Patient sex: F
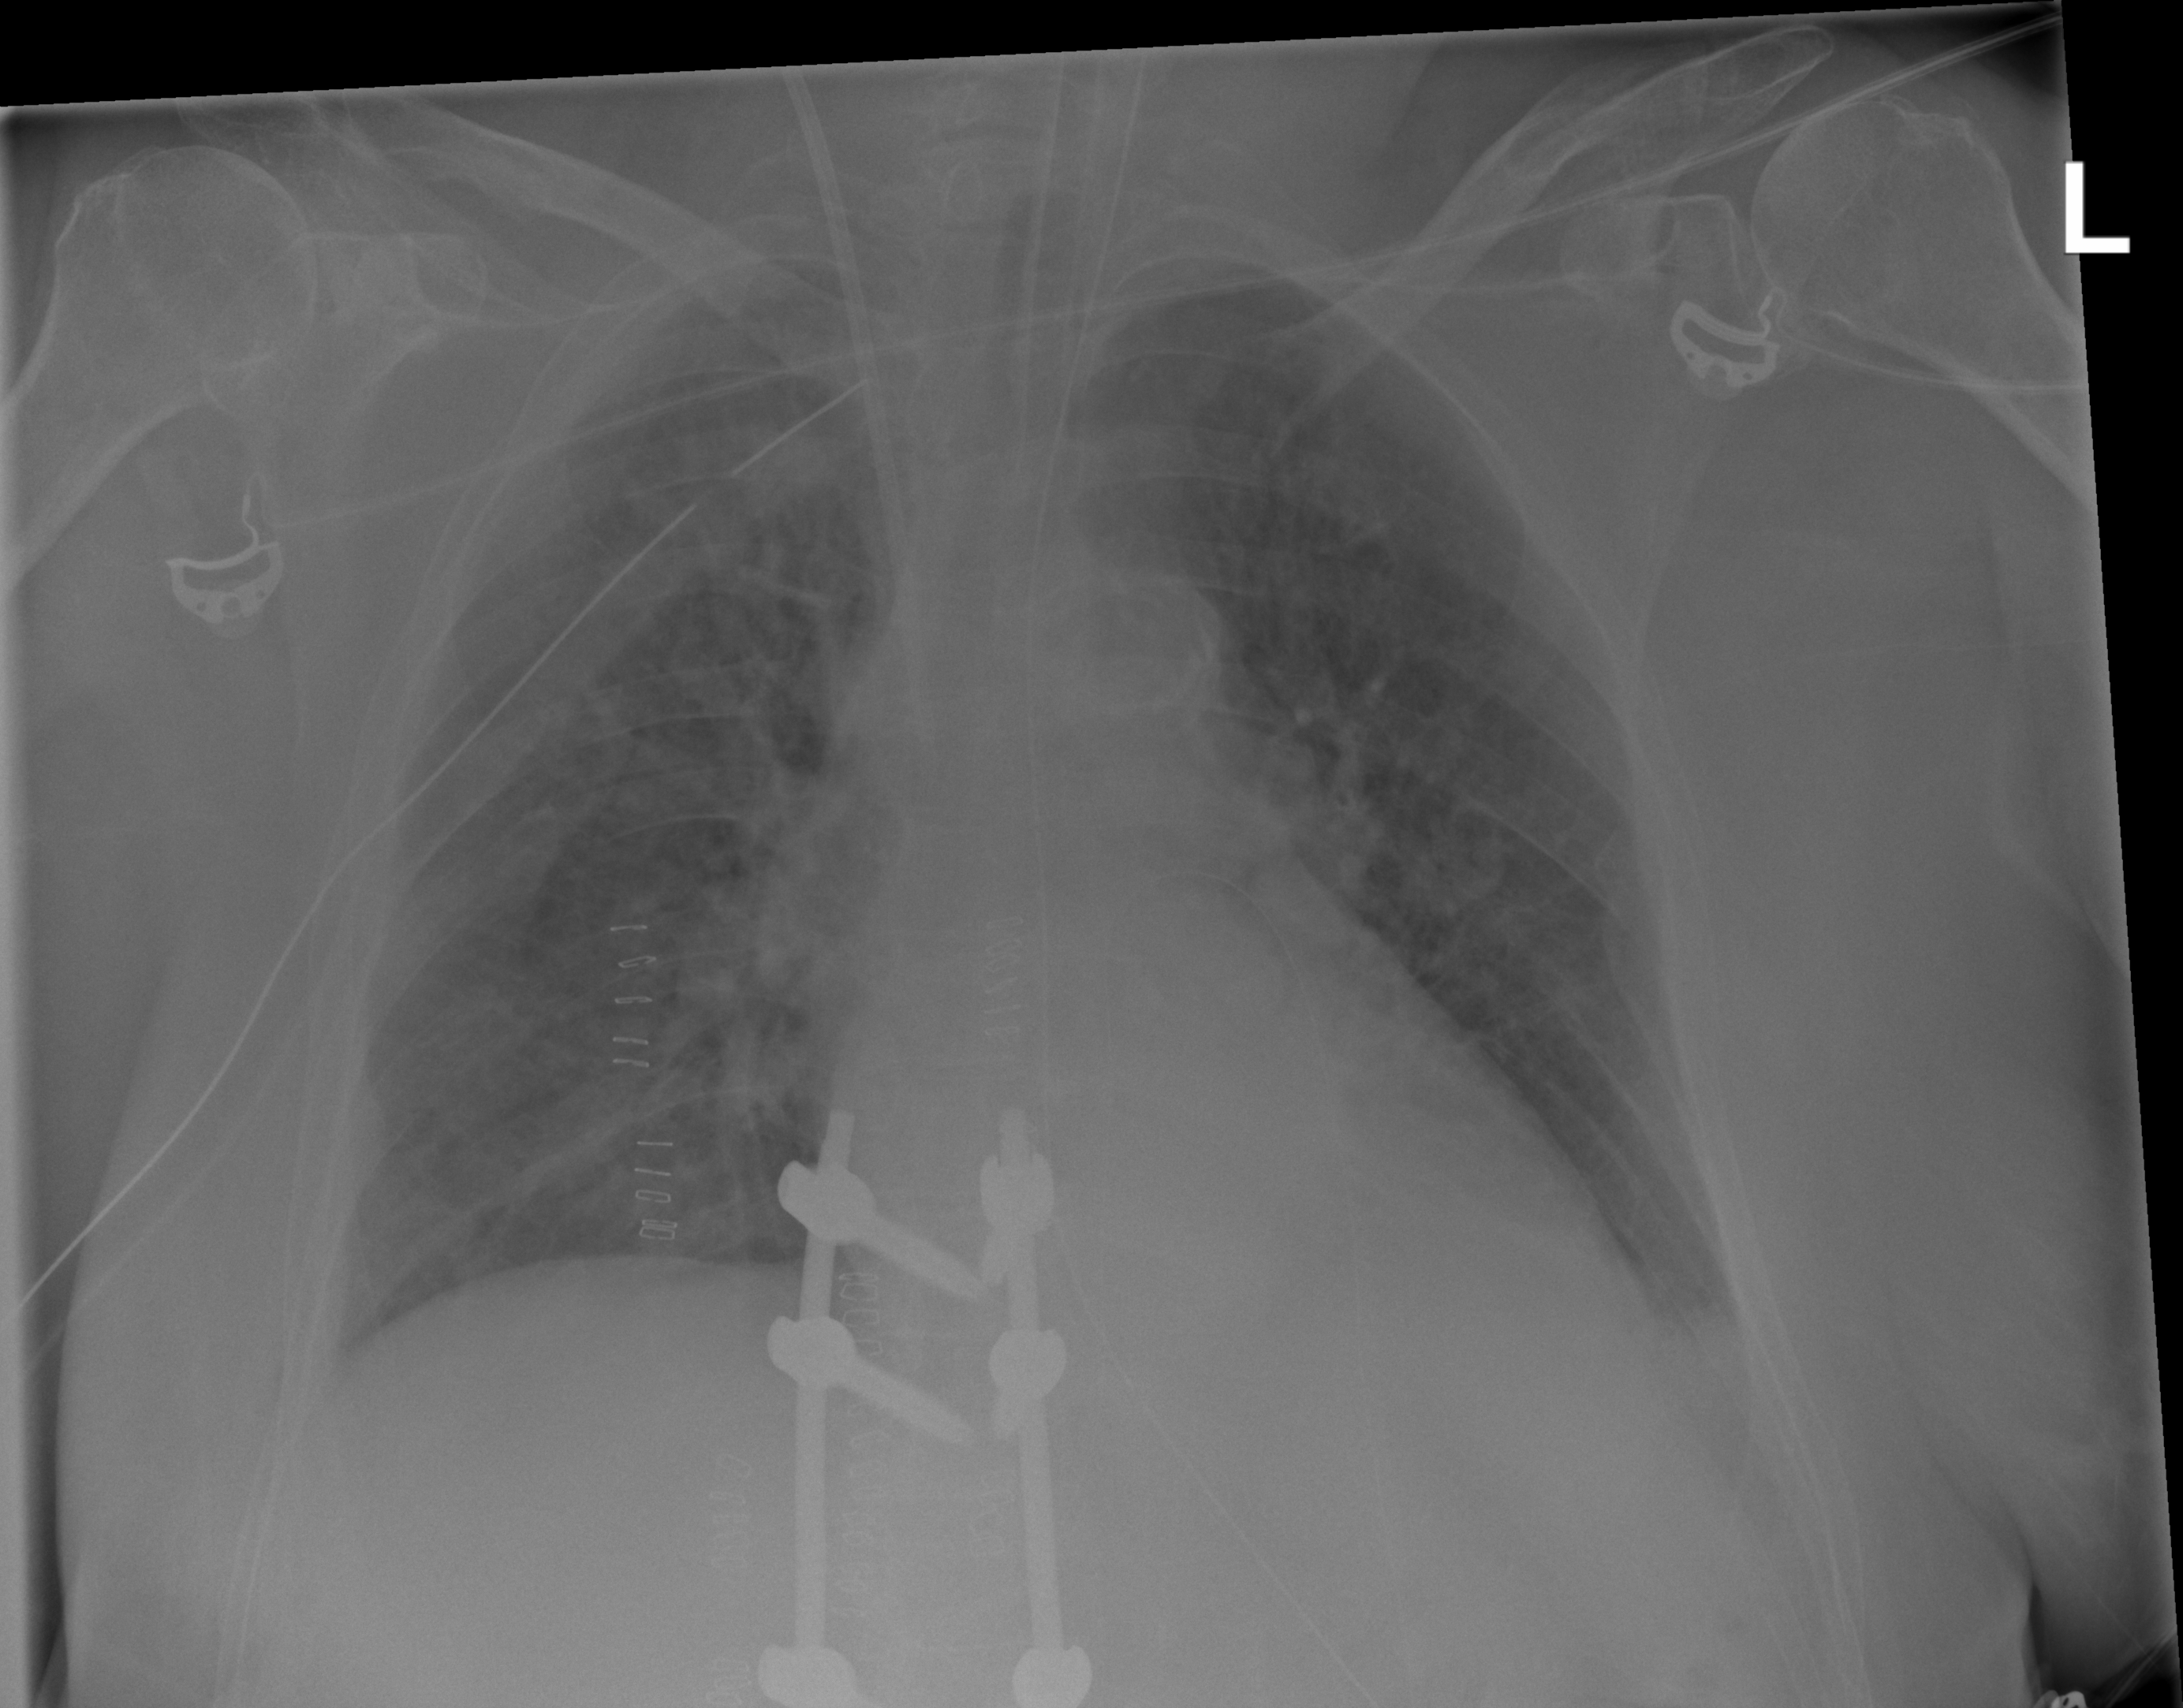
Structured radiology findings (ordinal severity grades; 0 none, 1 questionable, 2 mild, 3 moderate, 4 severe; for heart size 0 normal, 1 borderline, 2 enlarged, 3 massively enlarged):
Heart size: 2
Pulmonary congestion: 2
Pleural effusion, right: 0
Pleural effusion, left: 2
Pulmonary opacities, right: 2
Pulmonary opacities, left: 2
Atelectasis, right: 2
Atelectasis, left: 2